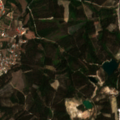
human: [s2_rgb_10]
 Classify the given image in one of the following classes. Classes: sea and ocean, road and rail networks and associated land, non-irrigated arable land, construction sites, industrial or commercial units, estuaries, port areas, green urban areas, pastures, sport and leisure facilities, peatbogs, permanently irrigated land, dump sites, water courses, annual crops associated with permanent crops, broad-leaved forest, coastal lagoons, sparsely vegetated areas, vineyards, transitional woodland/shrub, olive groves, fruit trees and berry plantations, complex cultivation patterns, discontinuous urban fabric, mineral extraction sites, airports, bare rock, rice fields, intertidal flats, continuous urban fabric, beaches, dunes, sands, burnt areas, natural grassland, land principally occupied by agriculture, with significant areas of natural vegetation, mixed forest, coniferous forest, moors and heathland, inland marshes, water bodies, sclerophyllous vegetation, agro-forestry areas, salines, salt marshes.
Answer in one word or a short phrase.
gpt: industrial or commercial units, mineral extraction sites, complex cultivation patterns, land principally occupied by agriculture, with significant areas of natural vegetation, mixed forest